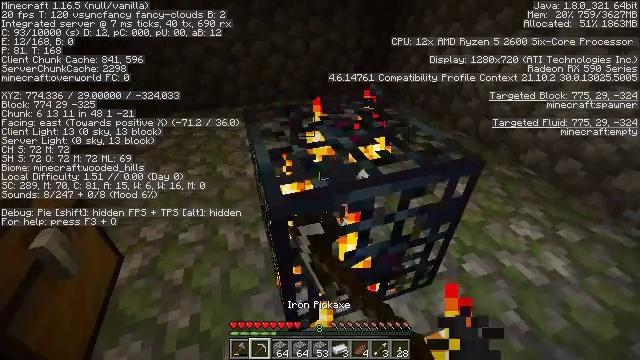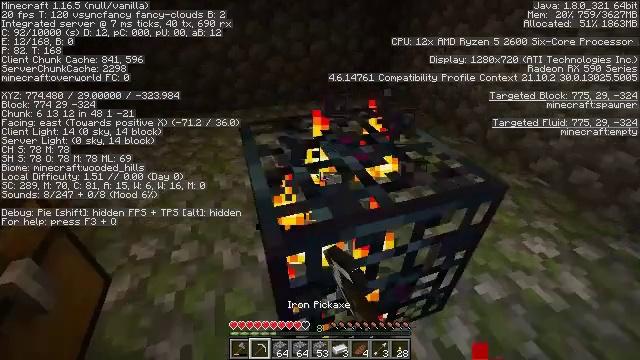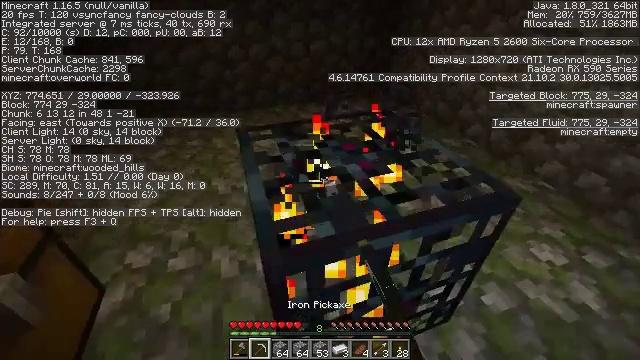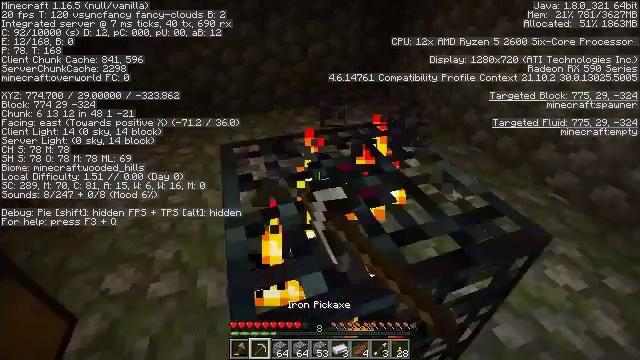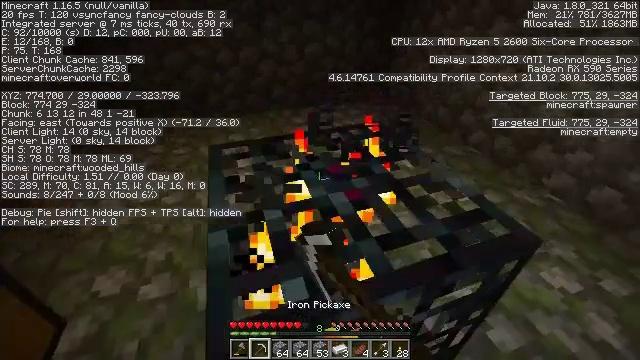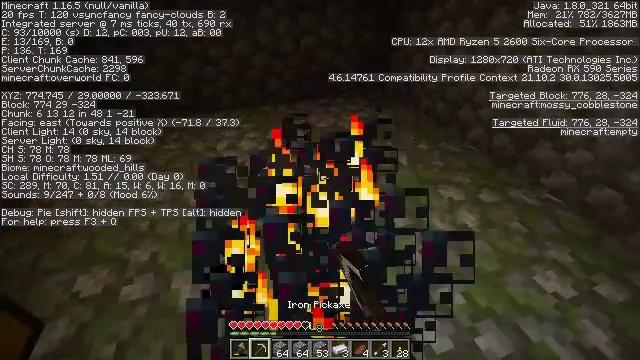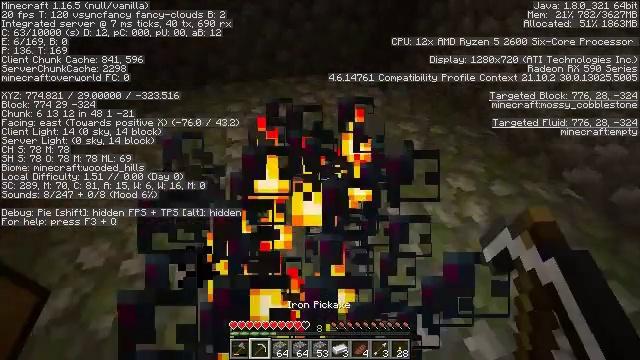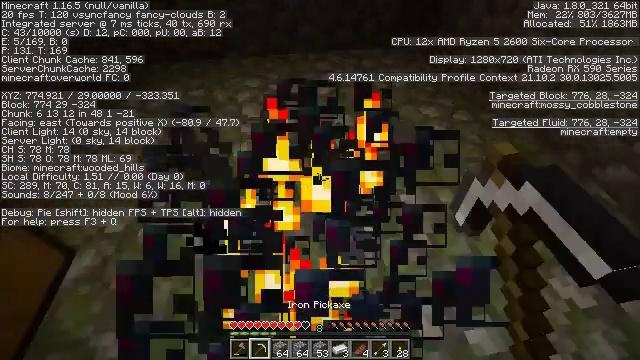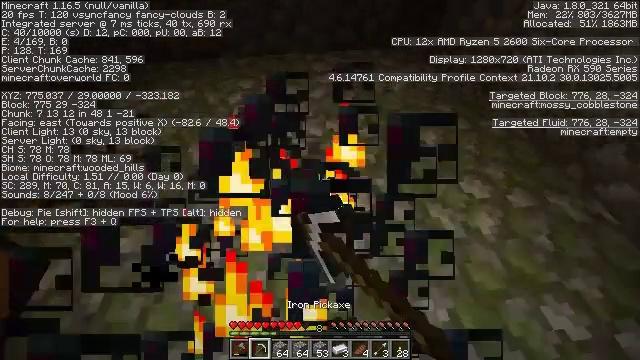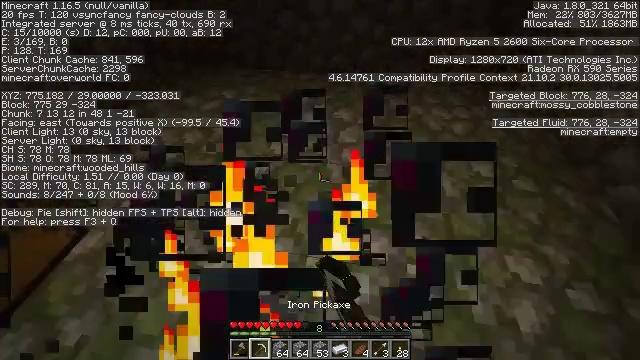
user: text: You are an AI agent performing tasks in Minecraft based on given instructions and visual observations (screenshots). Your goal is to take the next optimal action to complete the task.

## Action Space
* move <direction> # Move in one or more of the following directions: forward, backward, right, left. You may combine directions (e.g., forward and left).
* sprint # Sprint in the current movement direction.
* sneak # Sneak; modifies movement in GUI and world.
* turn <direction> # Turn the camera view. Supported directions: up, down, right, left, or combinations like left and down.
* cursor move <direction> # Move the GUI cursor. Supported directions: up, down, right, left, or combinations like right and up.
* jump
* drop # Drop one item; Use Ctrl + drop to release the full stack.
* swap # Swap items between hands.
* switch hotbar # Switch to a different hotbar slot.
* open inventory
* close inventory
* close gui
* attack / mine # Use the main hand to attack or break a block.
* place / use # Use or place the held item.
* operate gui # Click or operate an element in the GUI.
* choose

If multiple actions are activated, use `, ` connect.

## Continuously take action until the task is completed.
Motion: motion action
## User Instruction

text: Attack the spawner to disable it.
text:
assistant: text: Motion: move forward, attack / mine
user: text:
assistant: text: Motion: move forward, attack / mine
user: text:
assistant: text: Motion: move forward, attack / mine
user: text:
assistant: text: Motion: move forward, attack / mine
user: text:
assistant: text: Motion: move forward and move right, turn down, attack / mine
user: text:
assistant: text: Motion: move forward and move right, turn left and down, attack / mine
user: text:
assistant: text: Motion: move forward and move right, turn left and down, attack / mine
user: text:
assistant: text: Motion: move forward and move right, turn left, attack / mine
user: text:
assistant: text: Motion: move forward and move right, turn left and up, attack / mine
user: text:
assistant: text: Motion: attack / mine